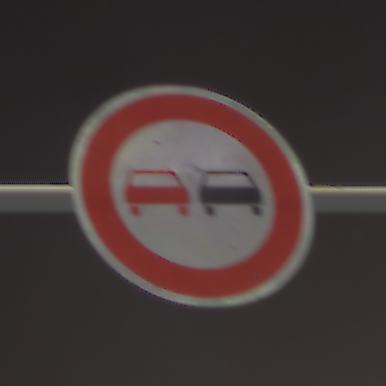
Verkehrszeichen: Ueberholverbot
Umgebung: Outdoor, Urban
Tageszeit: Night
Wetter: PartlyCloudy
Licht: Artificial
Jahreszeit: NotSpecified
Kontrast: HighContrast